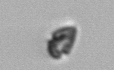
Label: Heterocapsa_rotundata